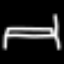
Label: bed